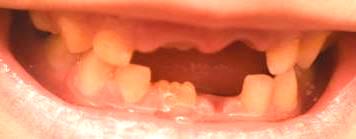
Condition: hypodontia